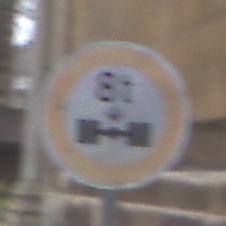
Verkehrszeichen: TatsaechlicheAchslast
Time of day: Midday
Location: Outdoor (Urban)
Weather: Overcast
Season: NotSpecified
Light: Natural